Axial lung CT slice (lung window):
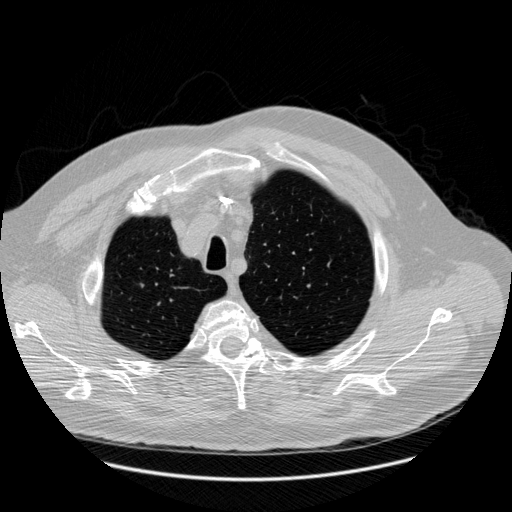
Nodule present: no